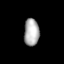
Tissue: lung
Cell type: Epithelial cells
Senescence score: 0.2381
Nuclear area (px): 406
Mean DAPI intensity: 173.103